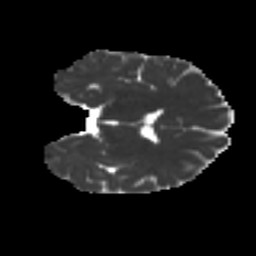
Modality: MD
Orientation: coronal
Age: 24
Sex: female
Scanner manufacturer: ge
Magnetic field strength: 3 T
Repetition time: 7.8 s
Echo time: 0.0606 s